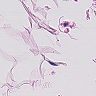
Metastatic tissue present: no